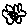
Label: flower